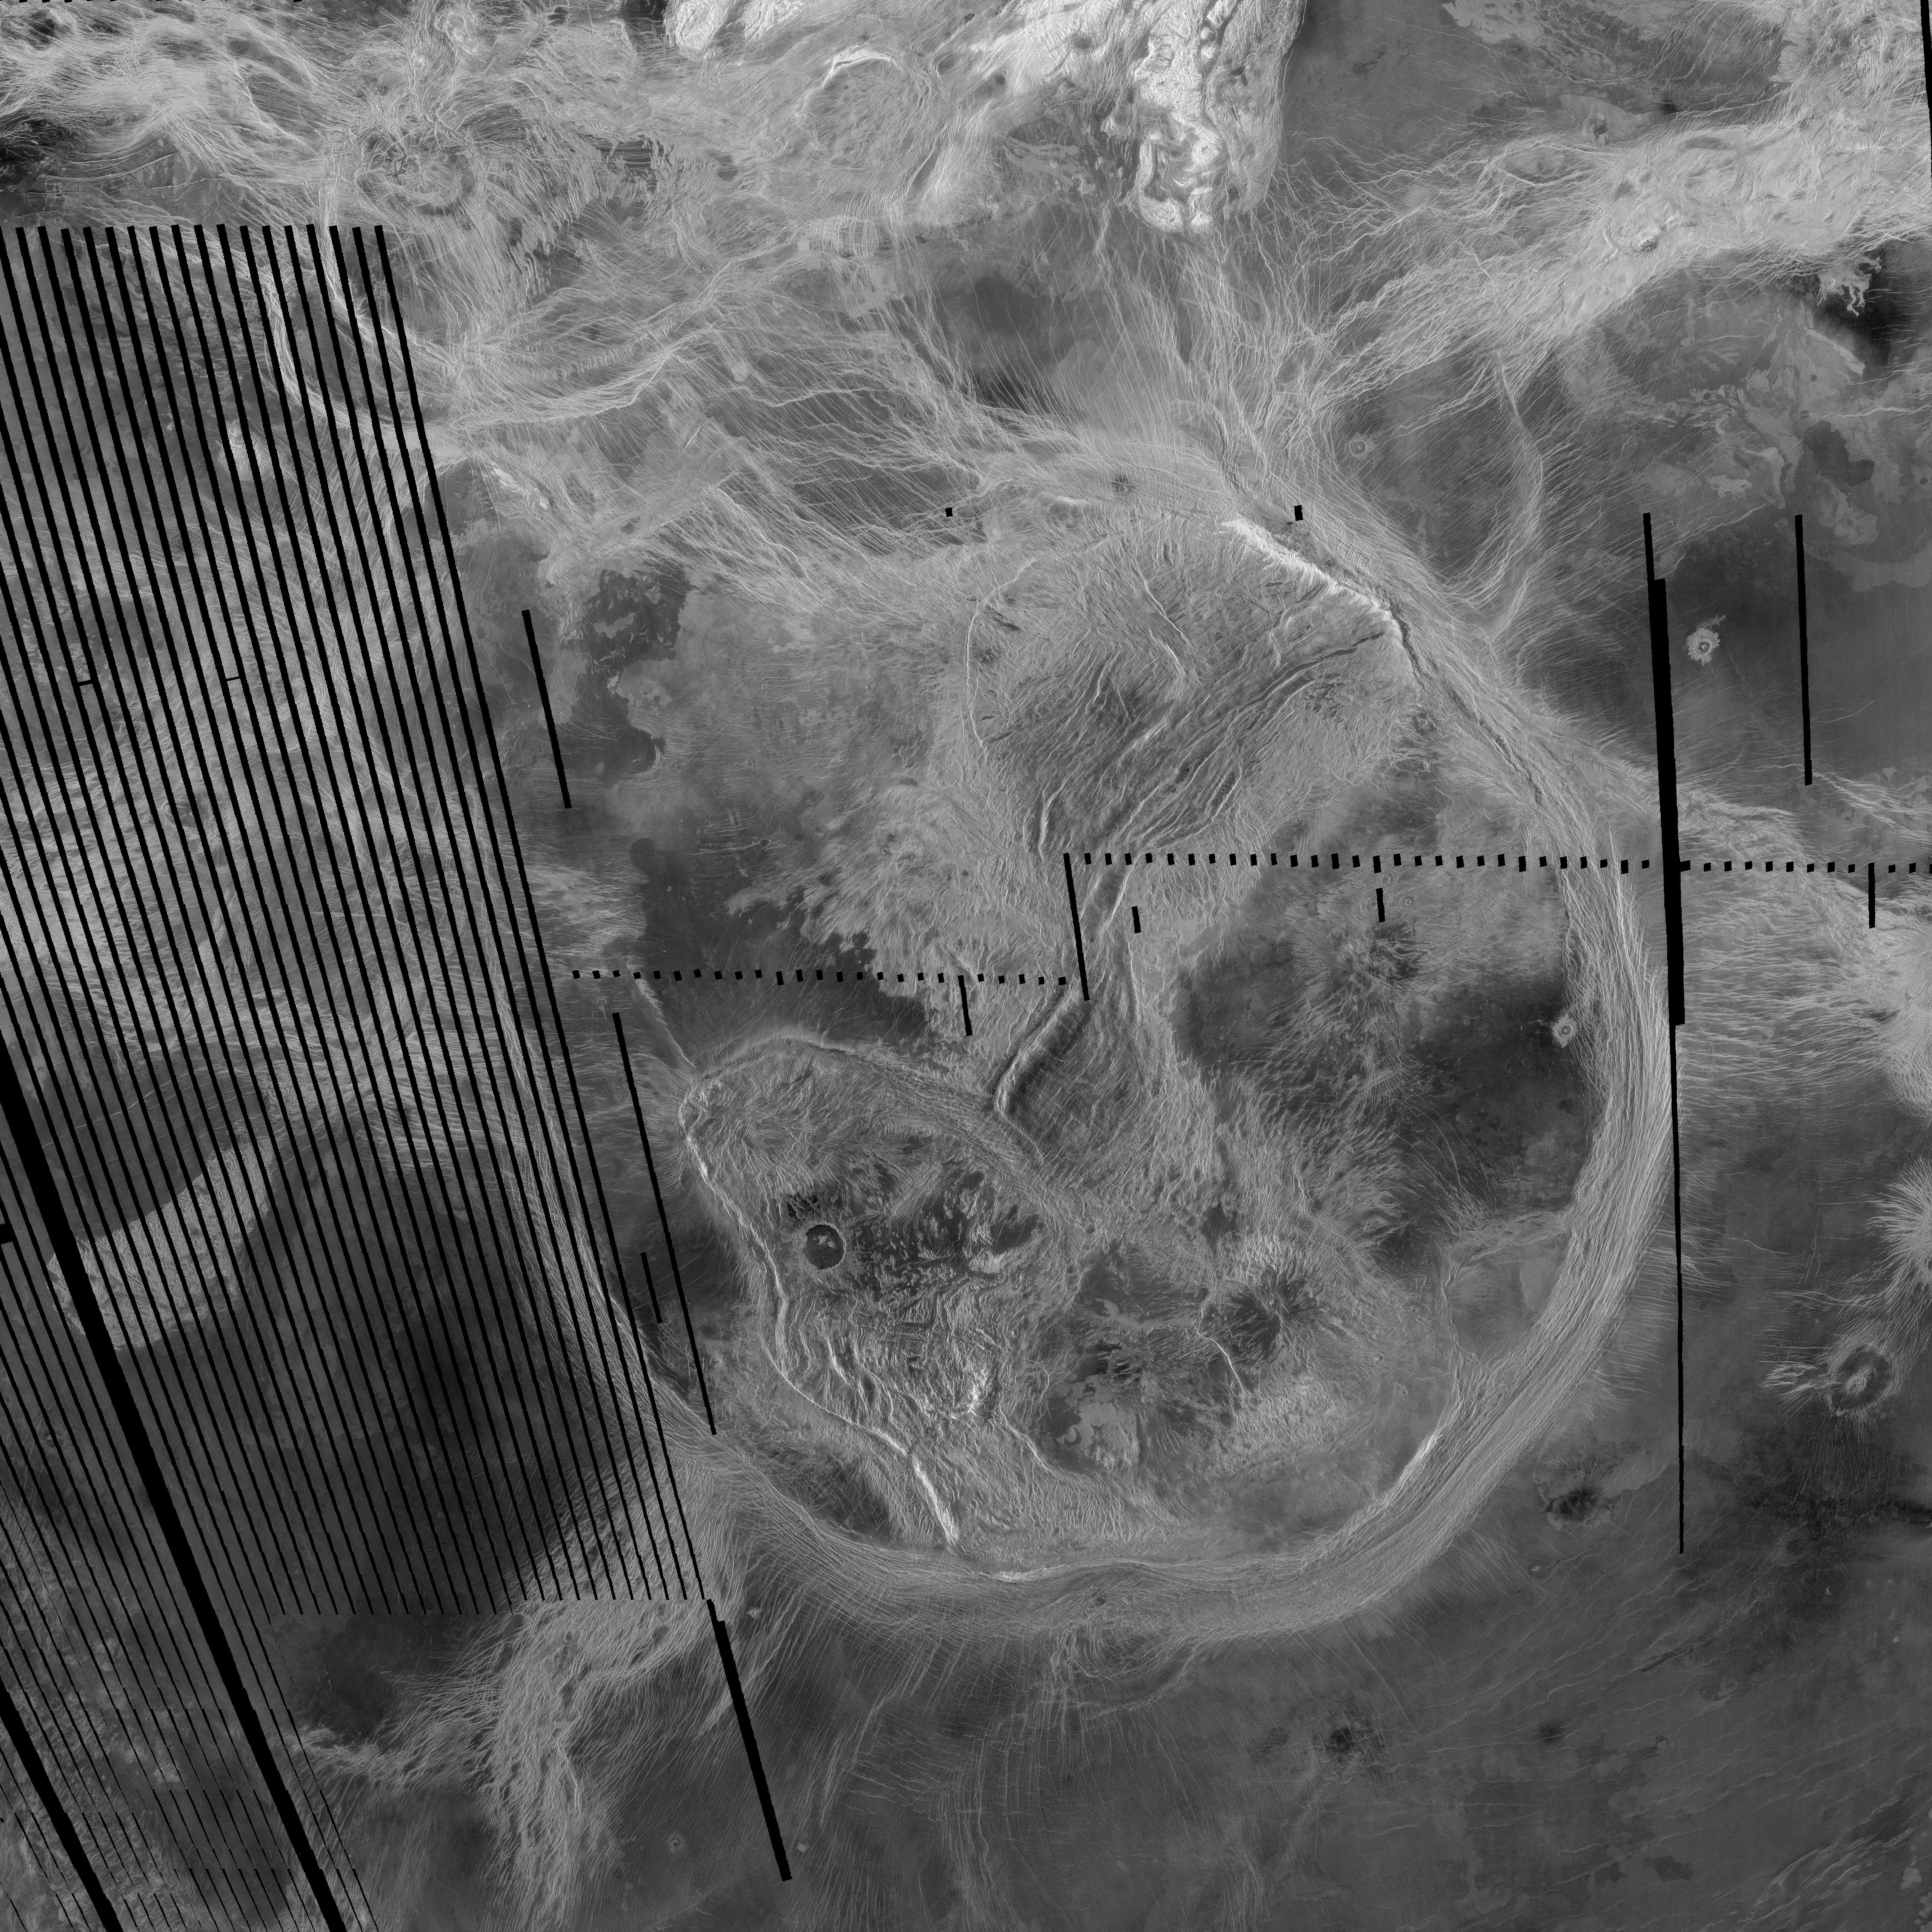
Artemis Corona C2-MIDR Venus, Magellan